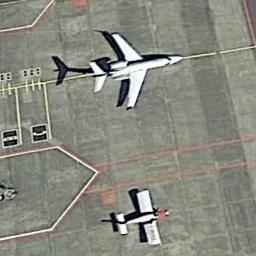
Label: airplane